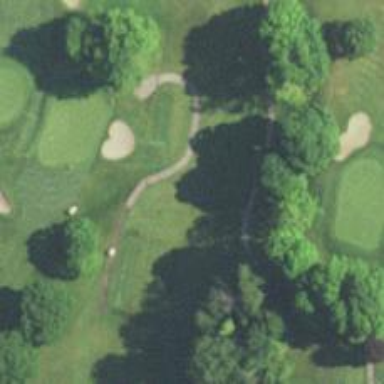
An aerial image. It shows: Pathway for golfing.